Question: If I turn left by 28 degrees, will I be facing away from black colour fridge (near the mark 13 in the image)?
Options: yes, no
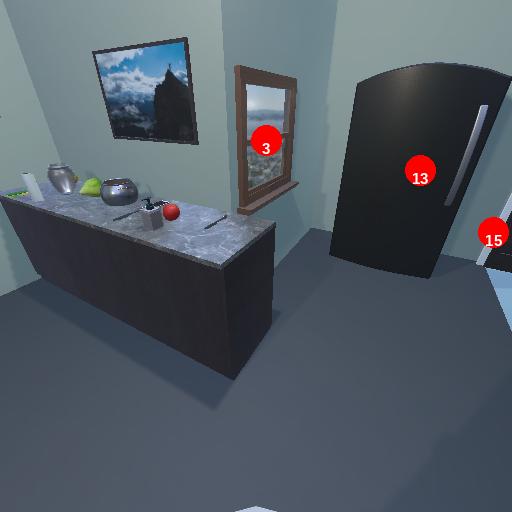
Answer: yes